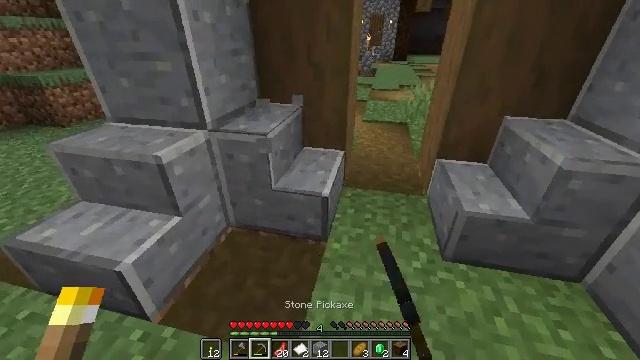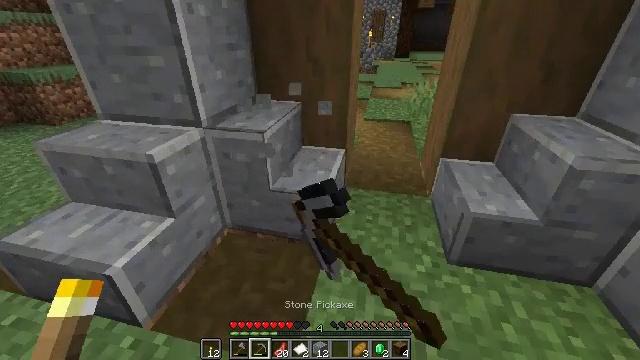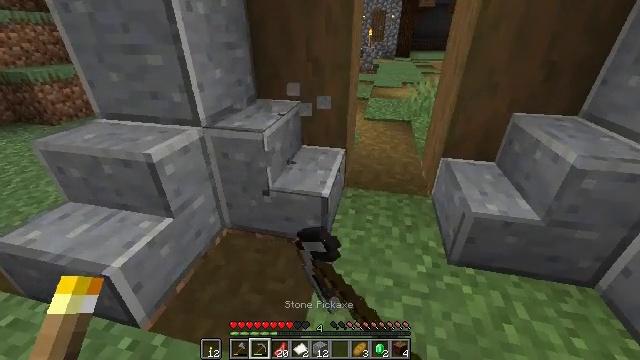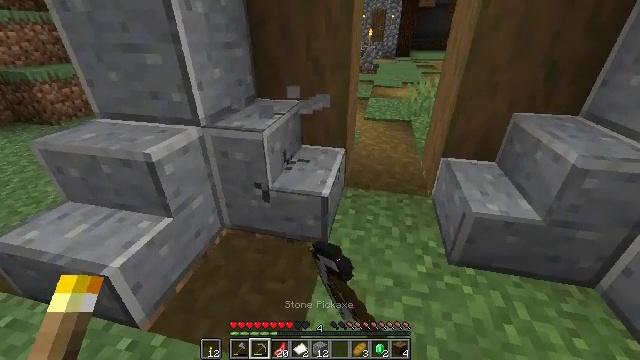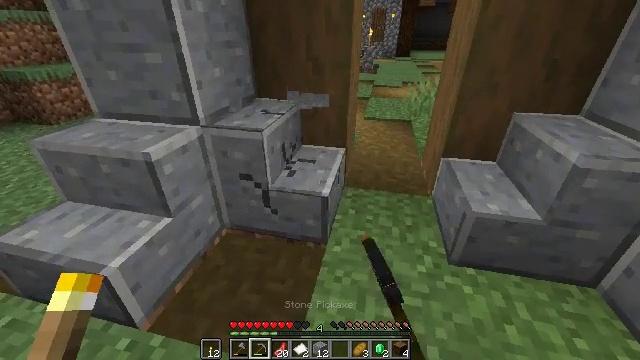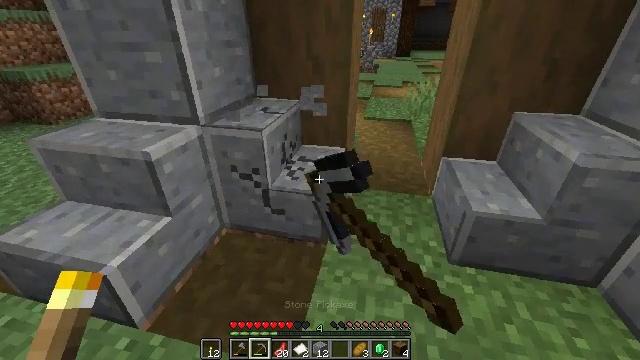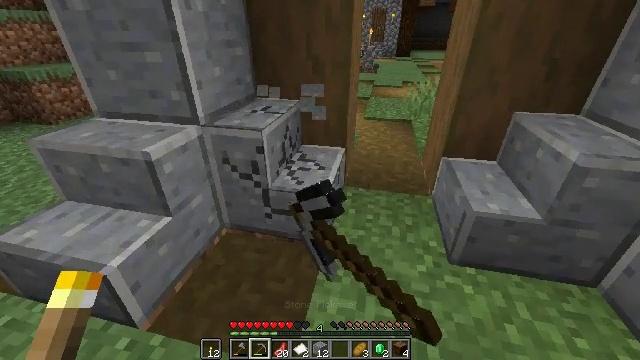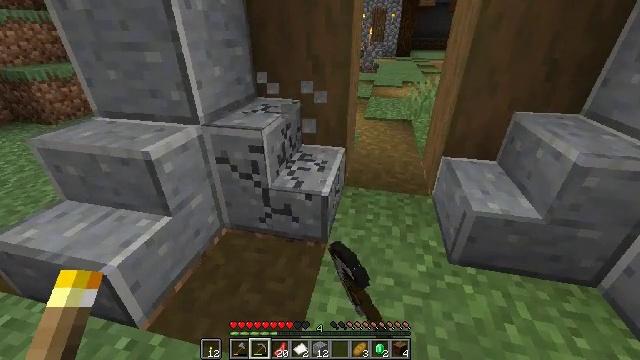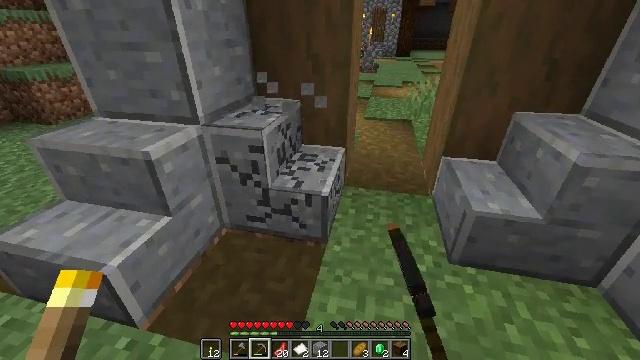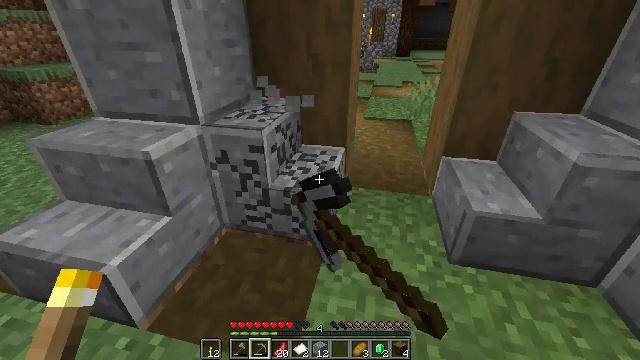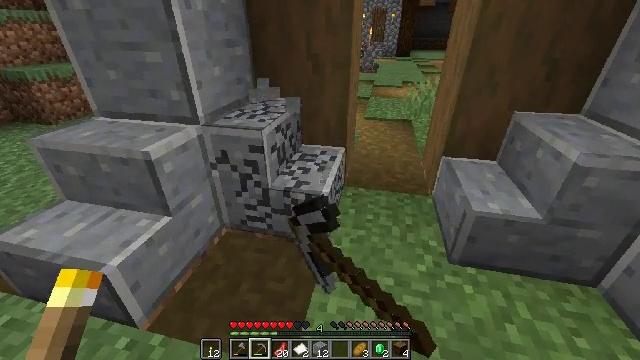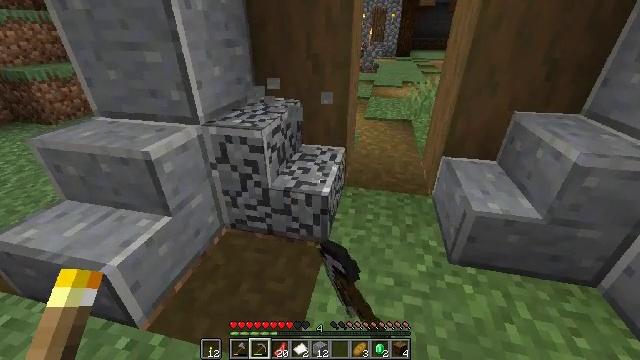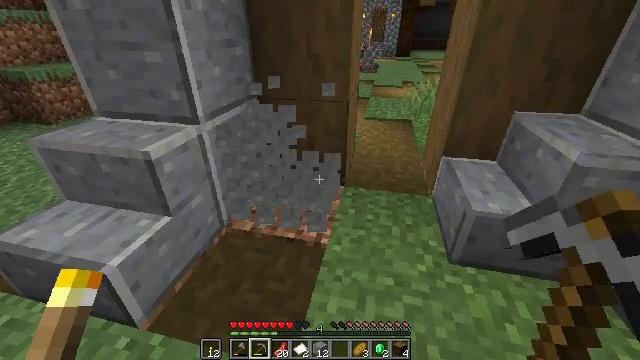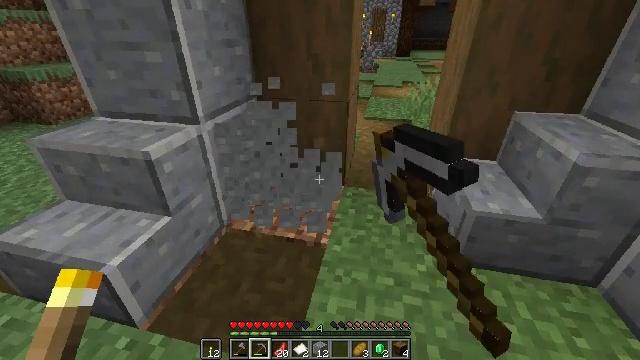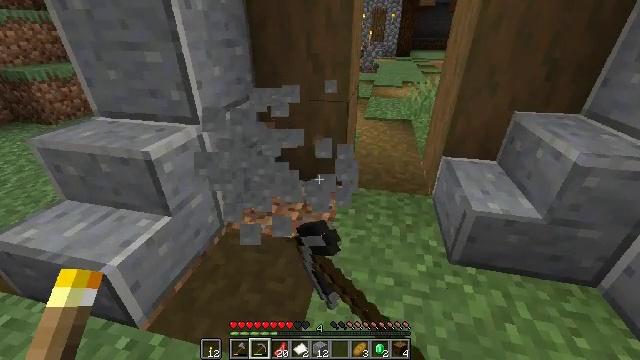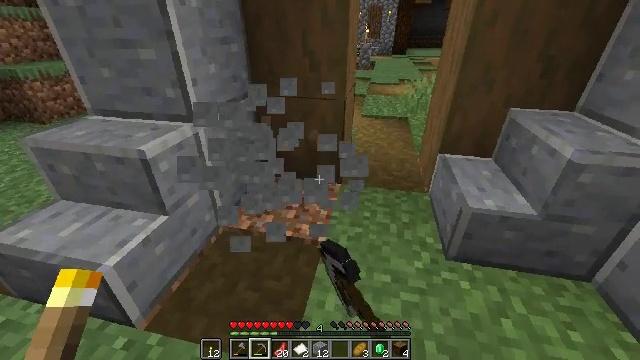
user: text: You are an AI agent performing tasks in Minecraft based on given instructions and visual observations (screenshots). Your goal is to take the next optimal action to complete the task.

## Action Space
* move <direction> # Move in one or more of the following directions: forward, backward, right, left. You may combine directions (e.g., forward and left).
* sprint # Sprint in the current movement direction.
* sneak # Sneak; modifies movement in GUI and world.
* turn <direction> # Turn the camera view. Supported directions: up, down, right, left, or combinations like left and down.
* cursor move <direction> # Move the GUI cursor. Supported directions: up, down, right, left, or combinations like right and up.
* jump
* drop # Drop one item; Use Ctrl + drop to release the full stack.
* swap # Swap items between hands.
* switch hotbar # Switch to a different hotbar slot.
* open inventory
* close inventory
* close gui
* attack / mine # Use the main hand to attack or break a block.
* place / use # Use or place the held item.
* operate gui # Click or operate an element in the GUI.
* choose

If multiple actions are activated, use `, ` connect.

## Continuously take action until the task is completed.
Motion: motion action
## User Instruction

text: Mine polished andesite stairs
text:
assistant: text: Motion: attack / mine
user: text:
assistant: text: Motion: attack / mine
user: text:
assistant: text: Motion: attack / mine
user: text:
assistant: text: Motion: attack / mine
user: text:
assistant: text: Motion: attack / mine
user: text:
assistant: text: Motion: attack / mine
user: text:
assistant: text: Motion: attack / mine
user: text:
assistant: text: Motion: attack / mine
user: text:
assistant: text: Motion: attack / mine
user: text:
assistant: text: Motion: attack / mine
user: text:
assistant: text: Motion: attack / mine
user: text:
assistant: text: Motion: attack / mine
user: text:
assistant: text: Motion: attack / mine
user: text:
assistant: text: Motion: attack / mine
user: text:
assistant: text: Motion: attack / mine
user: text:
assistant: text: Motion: turn right and down, attack / mine
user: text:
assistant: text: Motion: turn right and down, attack / mine
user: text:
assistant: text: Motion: turn right, attack / mine
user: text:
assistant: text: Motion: turn right and up, attack / mine
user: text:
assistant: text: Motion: turn right and up, attack / mine
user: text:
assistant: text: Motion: attack / mine
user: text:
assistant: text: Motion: attack / mine
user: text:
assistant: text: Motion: attack / mine
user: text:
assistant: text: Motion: attack / mine
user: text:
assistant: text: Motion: attack / mine
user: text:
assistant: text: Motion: attack / mine
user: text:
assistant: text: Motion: attack / mine
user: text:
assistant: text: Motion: attack / mine
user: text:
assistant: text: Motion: attack / mine
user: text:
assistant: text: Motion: attack / mine